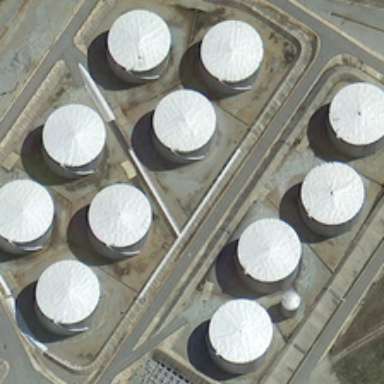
There is a road between a rectangular land with a line of silvery columnar tanks and a trapezoidal land with two lines of silvery columnar tanks .